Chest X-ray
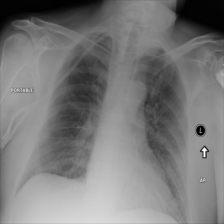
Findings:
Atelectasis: negative
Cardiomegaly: negative
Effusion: negative
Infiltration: negative
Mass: negative
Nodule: negative
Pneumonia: negative
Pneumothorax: negative
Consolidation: negative
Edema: negative
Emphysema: negative
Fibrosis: negative
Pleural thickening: negative
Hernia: negative